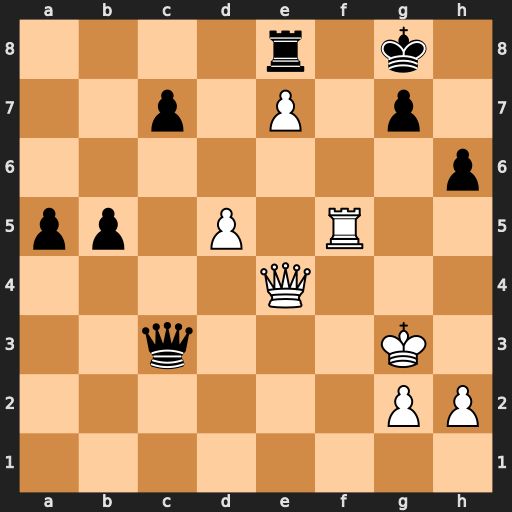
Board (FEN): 4r1k1/2p1P1p1/7p/pp1P1R2/4Q3/2q3K1/6PP/8
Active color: w
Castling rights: -
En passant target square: -
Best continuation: Rf3 Rxe7 Qxe7